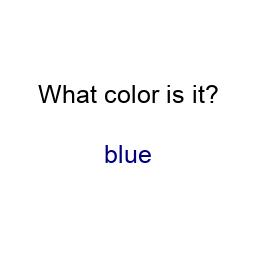
Color: navy
Color name shown: blue
Background color: white
Question text color: black